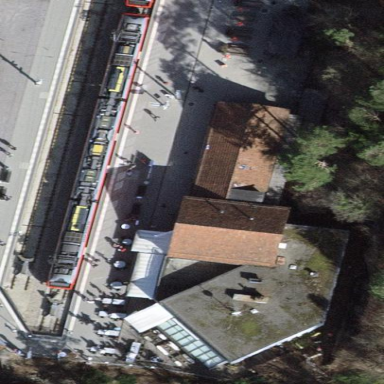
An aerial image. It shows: Train station building.